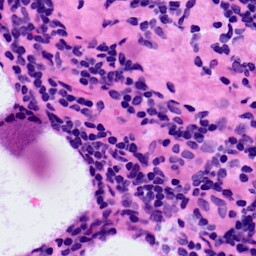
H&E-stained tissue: LymphNode